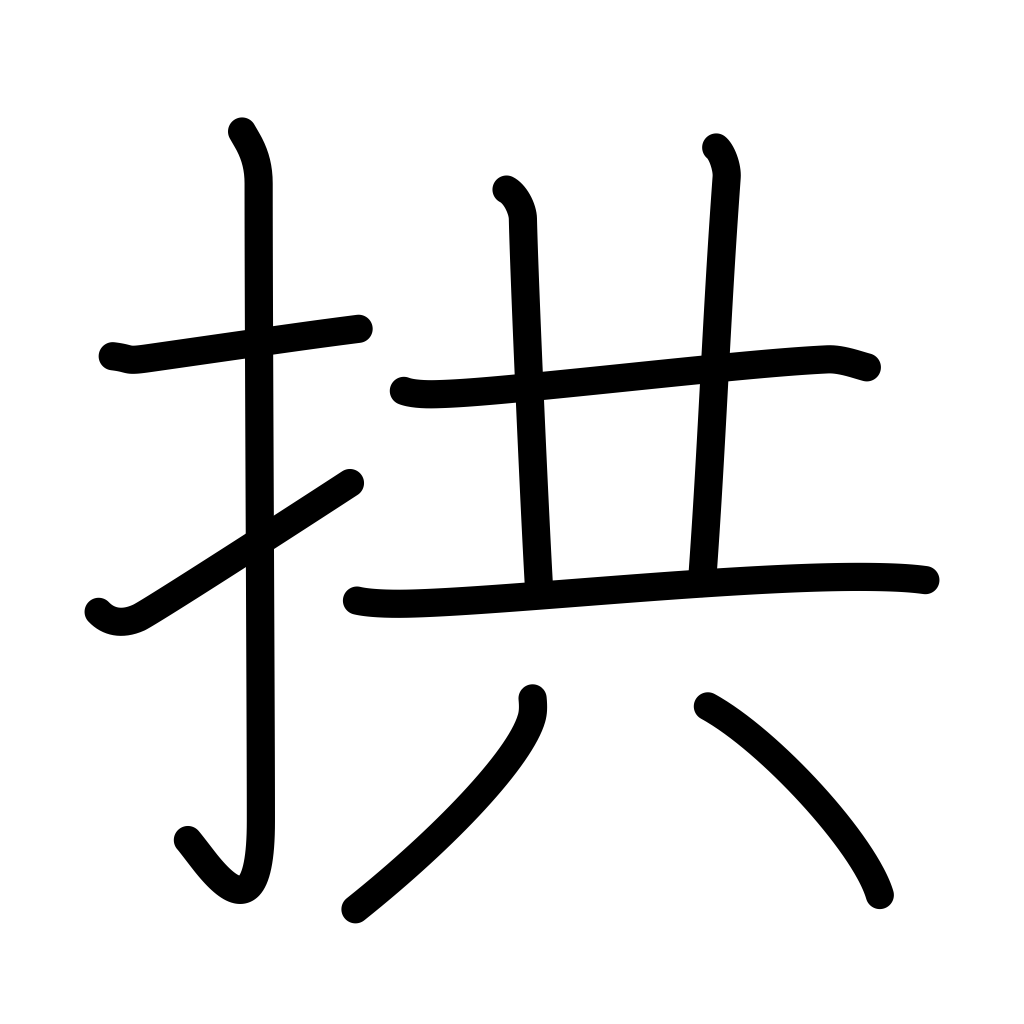
Meaning: arch, fold arms